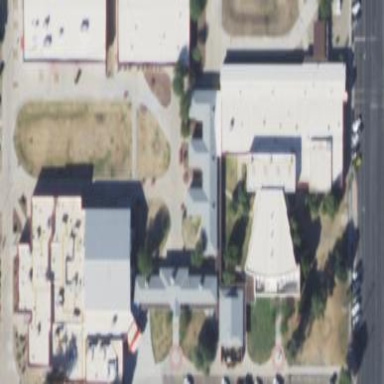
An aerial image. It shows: View of roof of building.